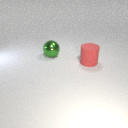
large green metal sphere to the left of large red rubber cylinder